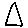
Label: triangle